【题型】选择题　【知识点】解析几何　【难度】easy
在平面直角坐标系$xOy$中，已知点$A(-1,-2)$,$B(1,0)$,$P$为直线$x-y+1=0$上一动点，则$|PA|+$\\
$|PB|$的最小值是（）\\
\noindent A.$\sqrt{2}$\hspace{3cm}B.$2\sqrt{2}$\hspace{3cm}C.$2$\hspace{3cm}D.$4$
【解答】
\noindent 【答案】D
\noindent 【分析】求出点$B$关于直线$x-y+1=0$的对称点，利用轴对称性质及两点间线段最短求出最小值.\\
\noindent 【详解】设点$B(1,0)$关于直线$x-y+1=0$的对称点$B'(a,b)$，\\
\noindent 则$\begin{cases}\dfrac{b}{a-1}=-1\\\dfrac{a+1}{2}-\dfrac{b}{2}+1=0\end{cases}$，解得$a=-1,b=2$，即点$B'(-1,2)$，\\
\noindent 因此$|PA|+|PB|=|PA|+|PB'|\geq|AB'|=4$，当且仅当$P$为线段$AB'$与直线$x-y+1=0$的交点时取等号，\\
\noindent 所以$|PA|+|PB|$的最小值是$4$.\\
\noindent 故选：D

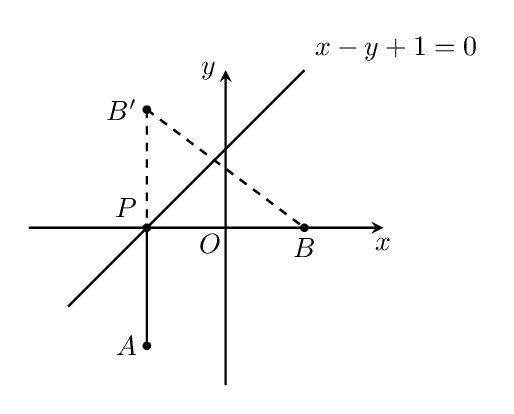